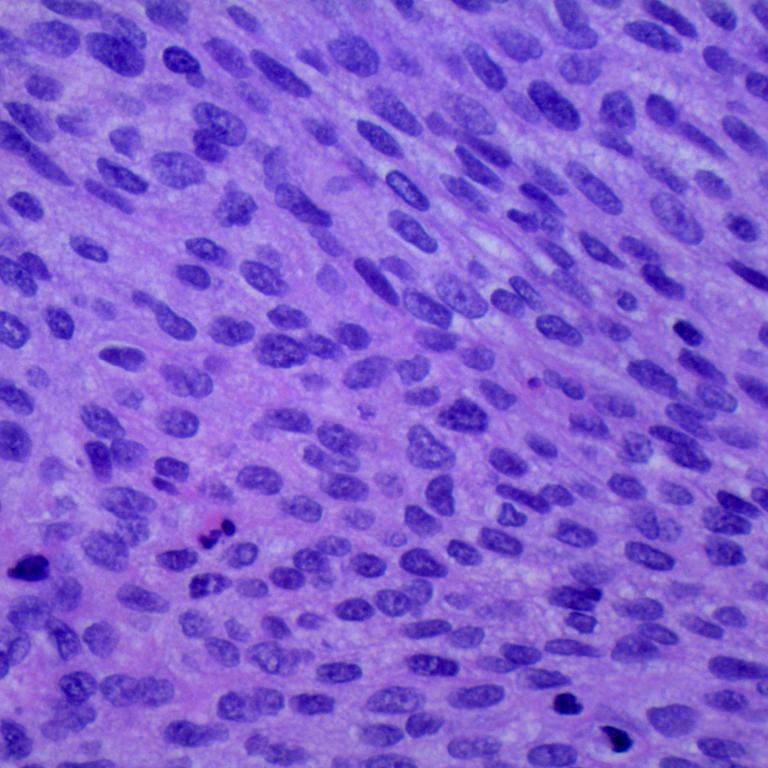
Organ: lung
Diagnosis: squamous carcinomas